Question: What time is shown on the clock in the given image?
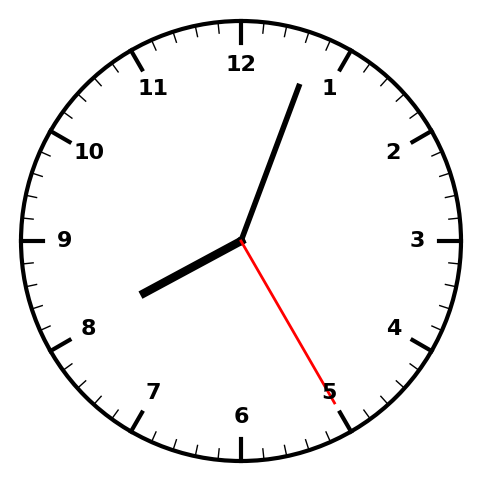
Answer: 08:03:25